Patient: sex F, age 75
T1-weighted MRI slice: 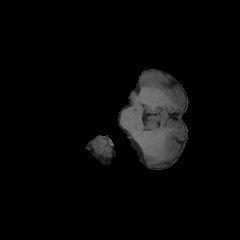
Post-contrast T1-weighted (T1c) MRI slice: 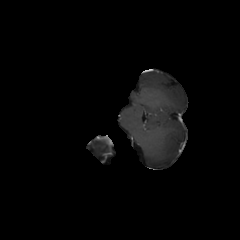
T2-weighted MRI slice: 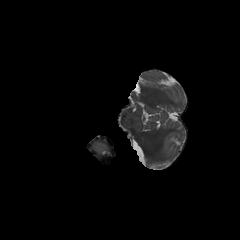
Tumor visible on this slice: no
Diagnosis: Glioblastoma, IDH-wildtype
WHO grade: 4